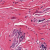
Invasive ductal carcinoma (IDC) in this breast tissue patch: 0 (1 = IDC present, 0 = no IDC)